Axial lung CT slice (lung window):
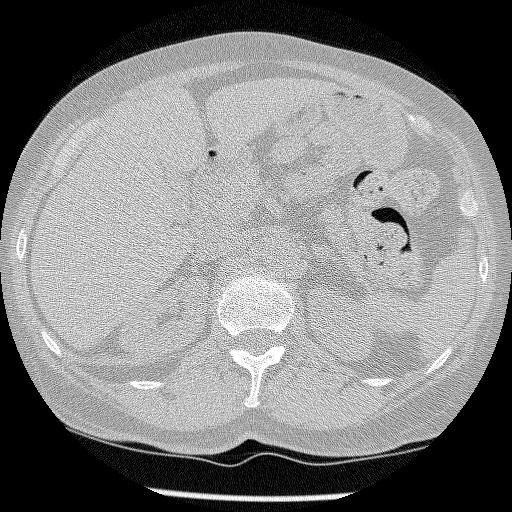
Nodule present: no